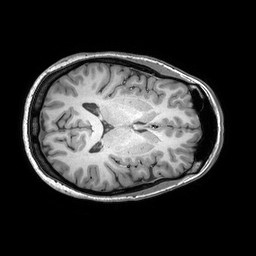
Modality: T1w
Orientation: axial
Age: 34
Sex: female
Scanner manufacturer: philips
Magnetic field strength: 3 T